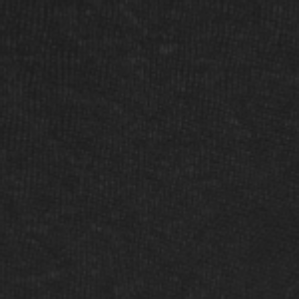
Label: frost